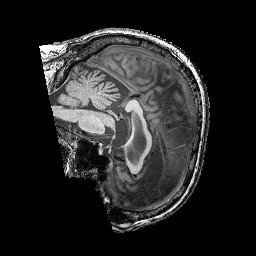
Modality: T1w
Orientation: sagittal
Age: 64
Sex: male
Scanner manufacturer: siemens
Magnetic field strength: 3 T
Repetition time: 2.25 s
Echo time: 0.00411 s